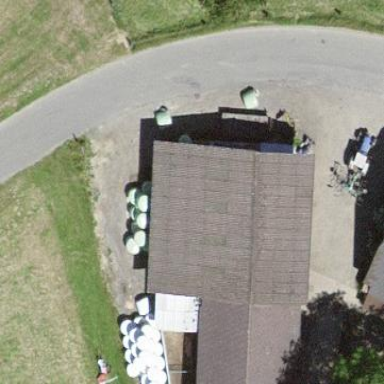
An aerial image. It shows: Shed building.